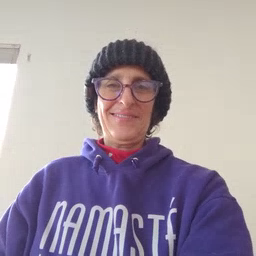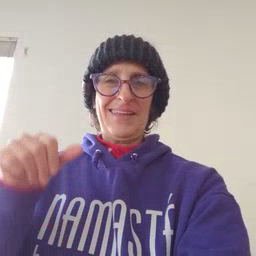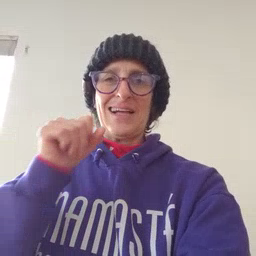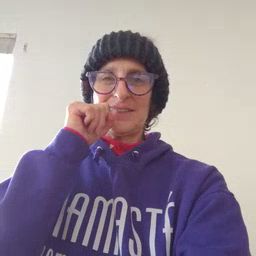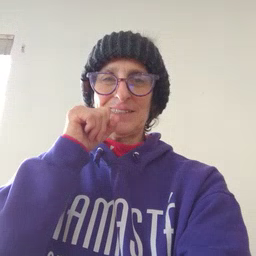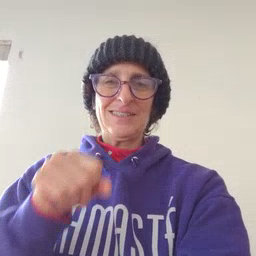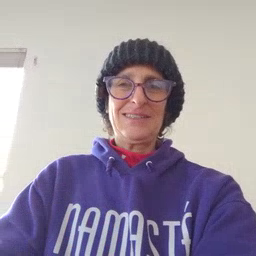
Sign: carrot